Question: Here is an F# code with both syntax and semantic errors:
'''
let a b = b b
let x = (if)
'''
EDIT: F# for Vim reports both the infinite type error and the syntax error, but 'fsc' or 'fsi' stops only at the sytnax error.

How does F# for Vim report syntax and semantic error at same time, while the F# compiler stop at only reporting syntax errors?
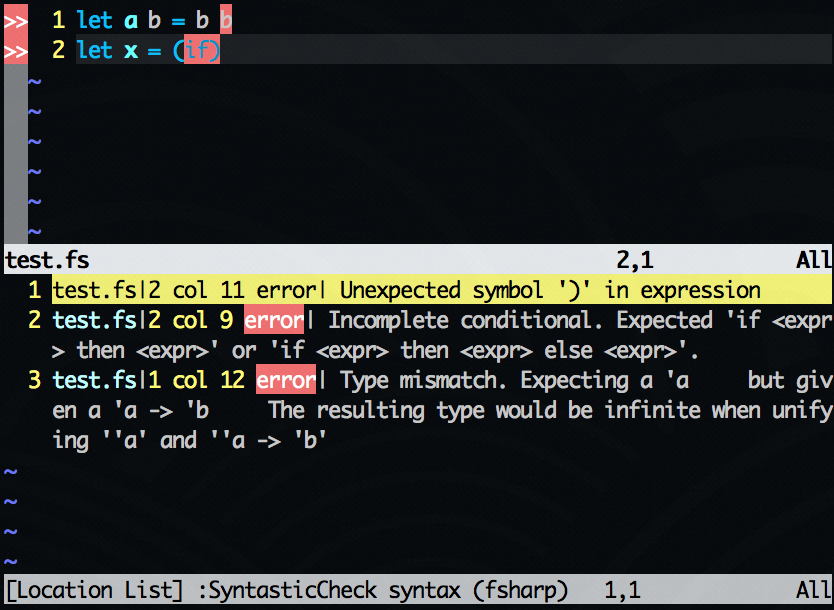
Answer: The F# compiler (which is used by the Vim plugin under the cover) has an error recovery mechanism - this means that when it finds an expression it cannot parse, it attempts to fill it with something that would make it valid F# expression.
When you write 'let a = (if)', I guess the compiler internally expands this to something like
'let a = (if _ then _ else _)' where '_' is a special "invalid expression" placeholder.
This makes it possible to type-check invalid F# code, which is really useful in the IDE when writing code (which is often invalid) because type information are used for auto-completion etc.
Reporting the type-checking errors in the automatically "fixed" code when running the compiler directly would be possible, but probably not that useful - when filling in the holes, the compiler may not always do what you expect and so this would probably give odd error messages.